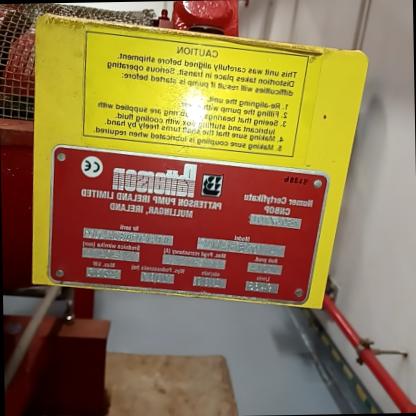
Klasa: tabliczka-znamionowa